Question:
In attached image, 'SelectAll checkbox' is present with in an activity, and all 'checkboxes' within adapter.
If i 'checked SelectAll' then all checkboxes are checked in adapter and if I unchecked then all are unchecked. Its happening nicely.
But I want if I 'checked SelectAll' and after that if i 'uncheked' one or more checkbox in tha adapter then the 'SelectAll checkbox should unchecked'.
and if without check to SelectAll If i manually check all the checkboxes in adapter then 'SelectAll checkbox should checked' automatically.
How can I do that.
bellow is my code.,
<URL>
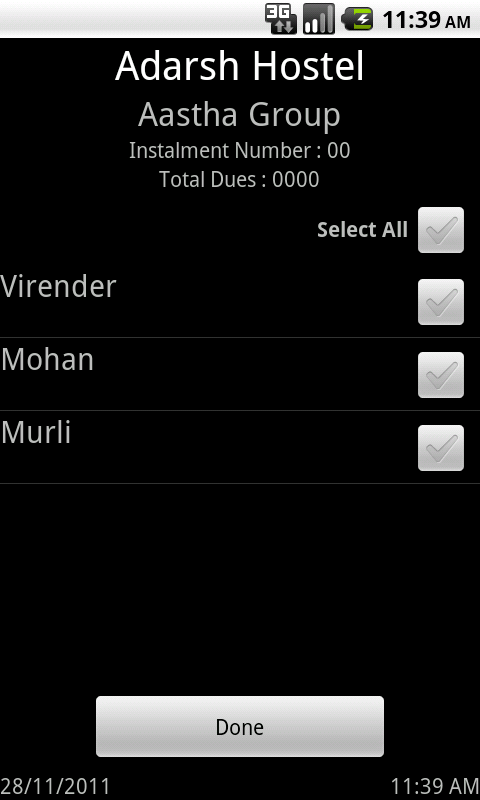
Answer: I did like below and I got my required output,
<URL>